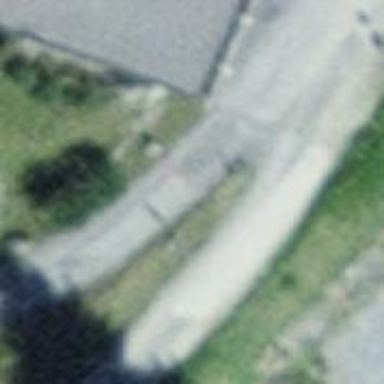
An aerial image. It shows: Lift gate barrier.